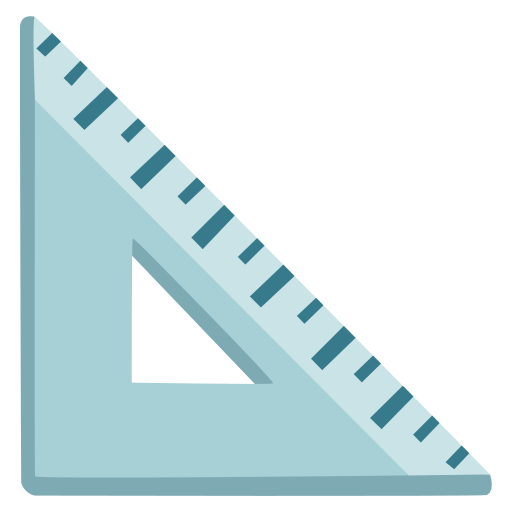
Emoji: 📐